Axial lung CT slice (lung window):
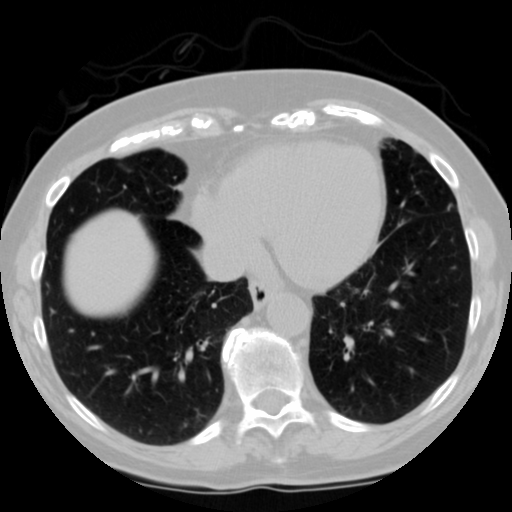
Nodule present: no